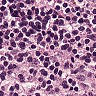
Metastatic tissue present: no